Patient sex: F
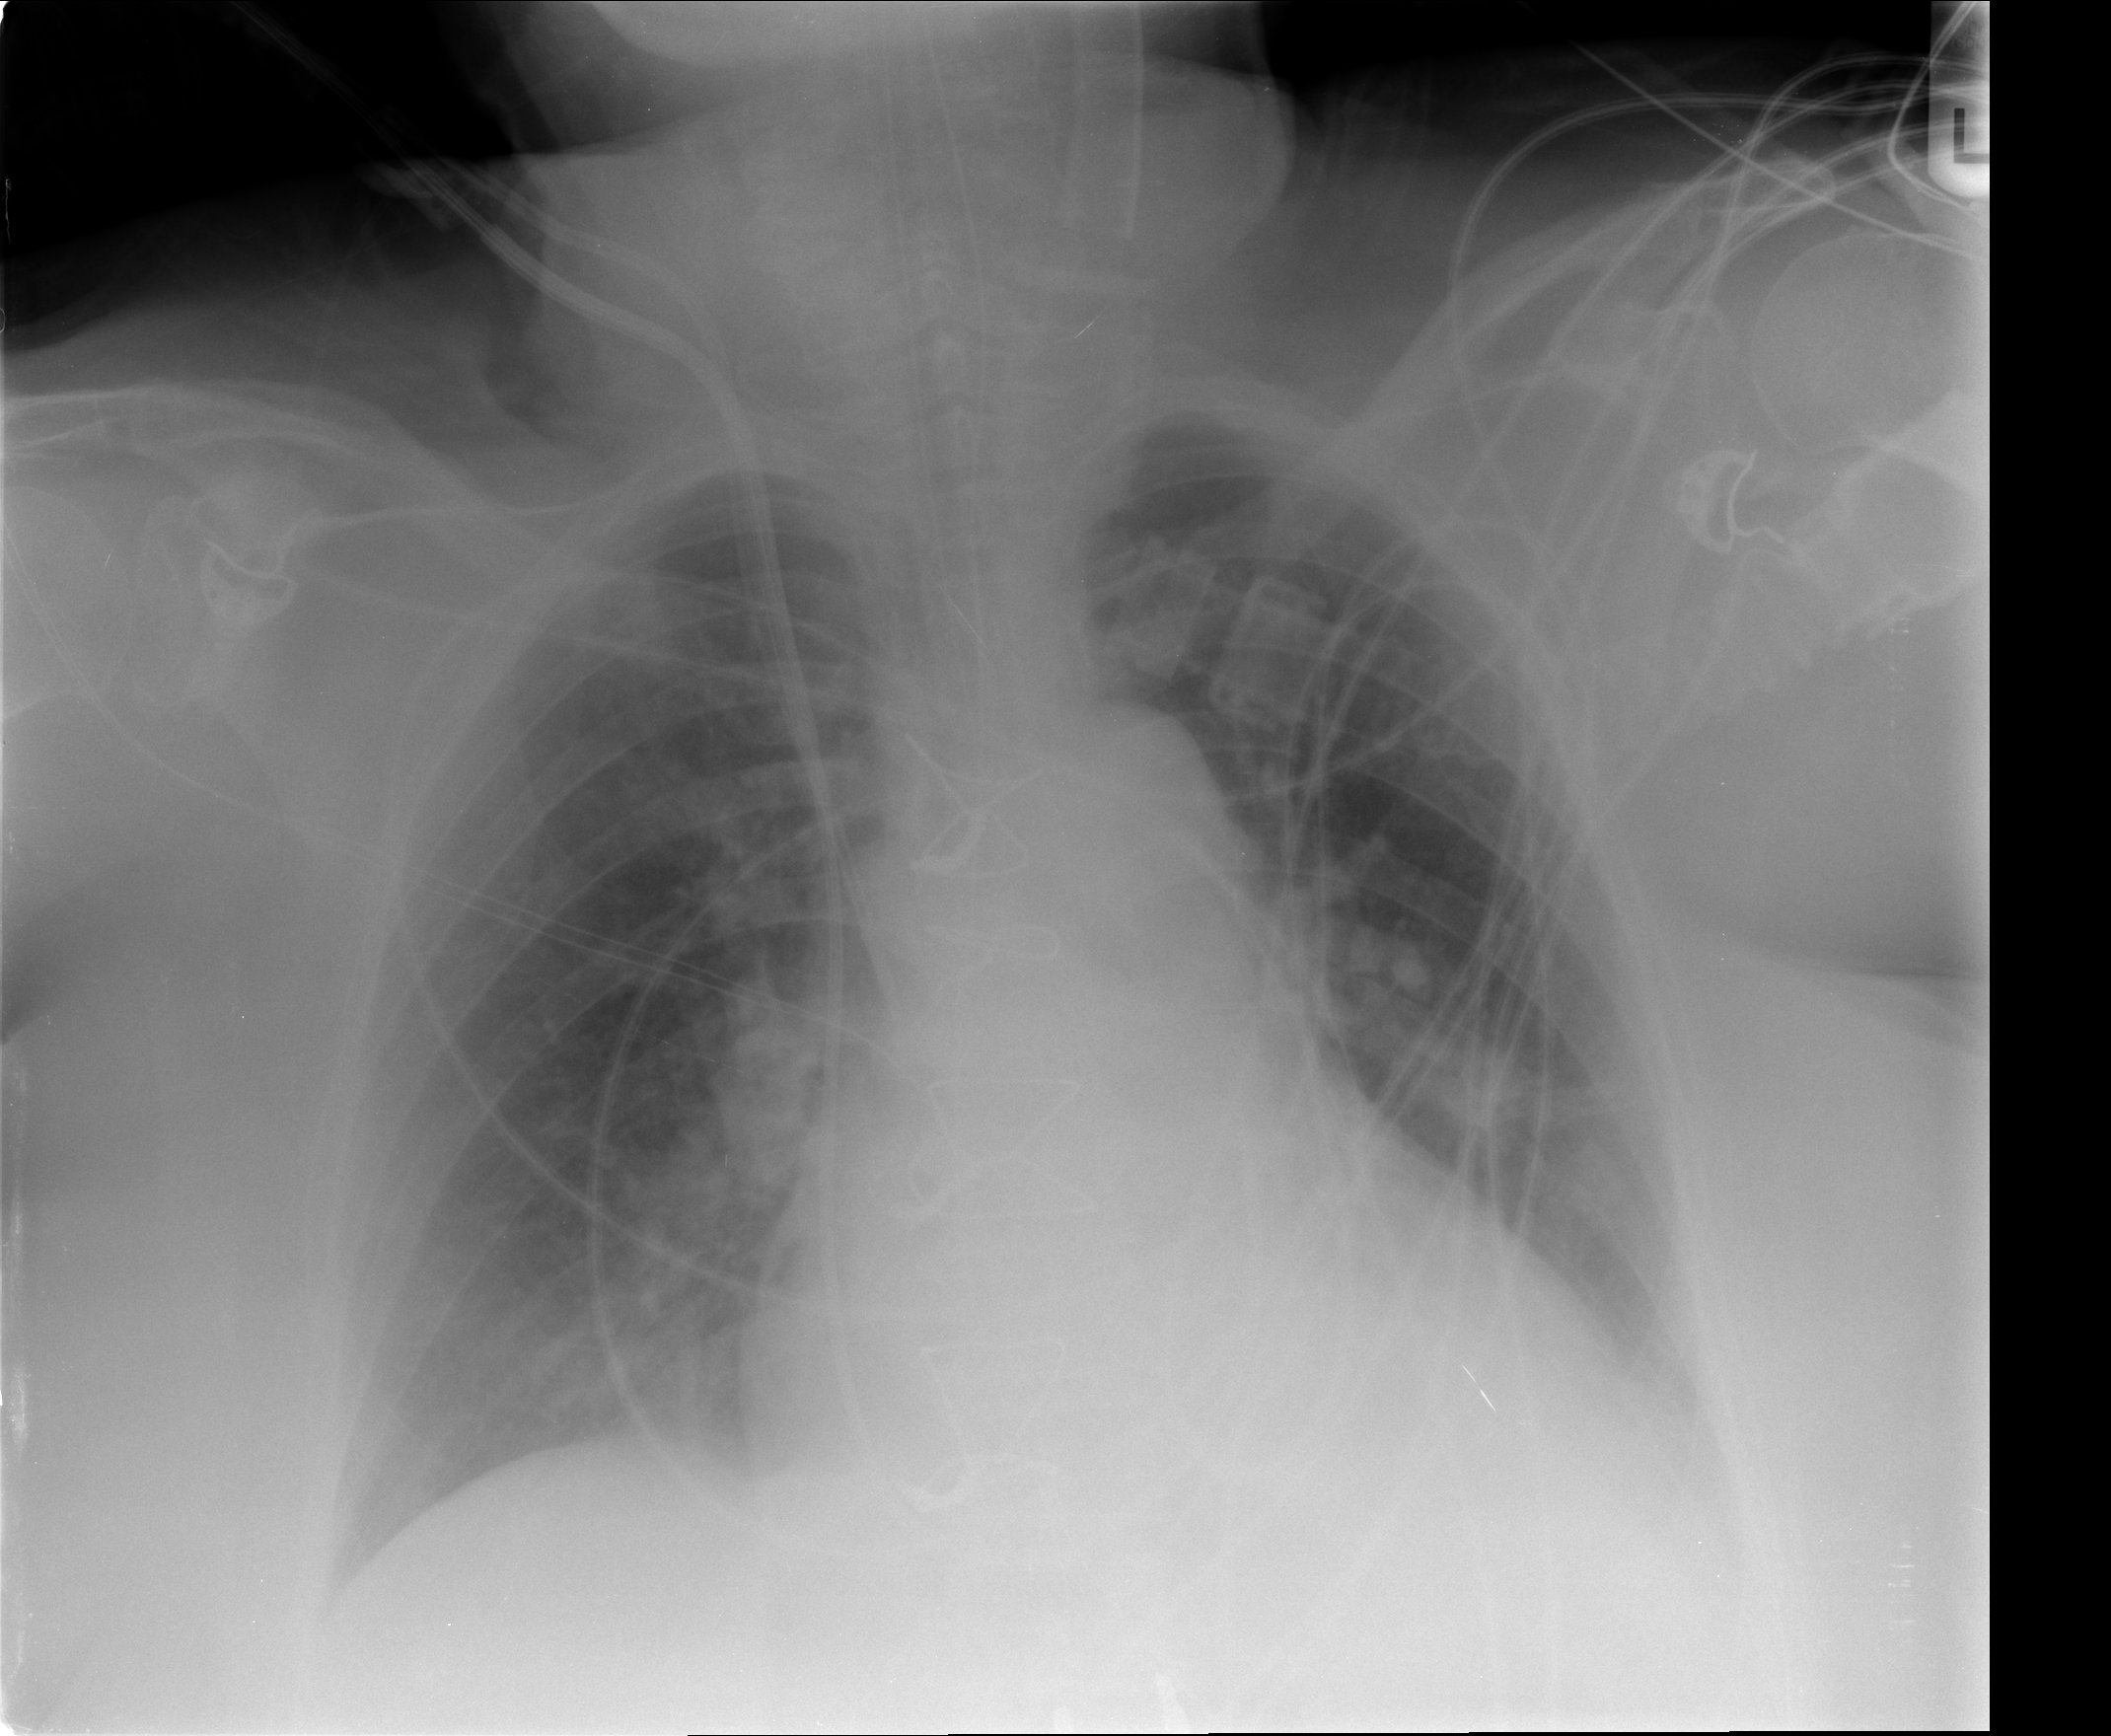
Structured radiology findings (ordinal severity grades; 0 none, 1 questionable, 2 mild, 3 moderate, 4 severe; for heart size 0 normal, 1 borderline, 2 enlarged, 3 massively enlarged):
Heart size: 2
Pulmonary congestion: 2
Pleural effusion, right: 0
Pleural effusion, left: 2
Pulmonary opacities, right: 1
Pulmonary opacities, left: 1
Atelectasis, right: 2
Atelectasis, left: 2